Question: i want to add print functionality to my software, this requires to compress the text not fit them in the textbox (letters should not be shrunk vertically).
is this possible with standard java methods or does someboday know good extensions?
i want to have the text like on the attached picture
Thanks!
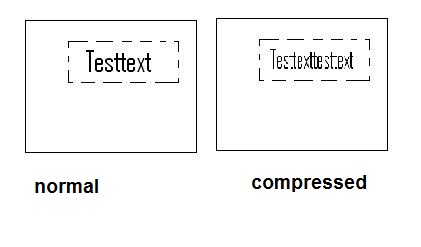
Answer: You can try to override 'paintComponent()' and apply horizontal scale to the 'Graphics' instance
'''
Graphics2D g2d=(Graphics2D)g;
AffineTransform old=g2d.getTransform();
g2d.scale(0.5, 1);
//paint the text here
g2d.setTransform(old);
'''